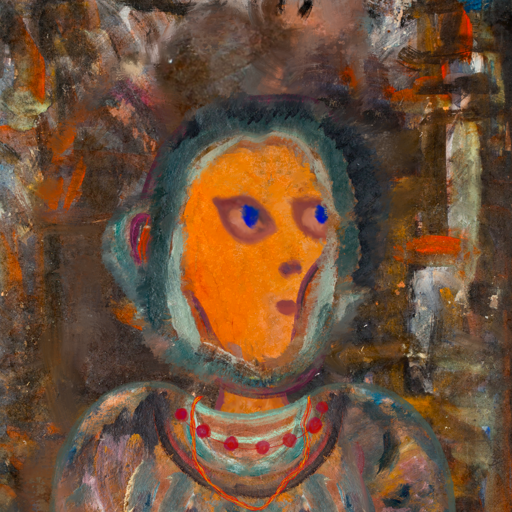
Background: GypsyQueen, Head And Neck Side: Hypocrite_w_Hair, Face Side: Mother_And_Son_Mother, Bust: Boggyland, Hair Side: Boggyland, Head Accessory: Blank, Second Necklace: Gypsy_Mother_2, Necklace: Irani_3, Baby: Blank